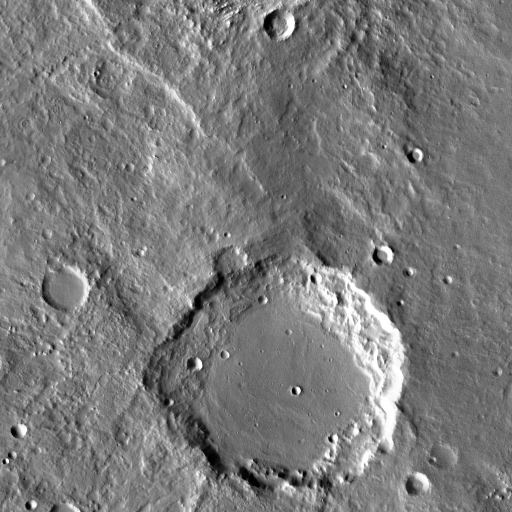
Crater classes present: Background, Other, Buried, Secondary